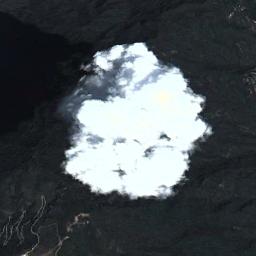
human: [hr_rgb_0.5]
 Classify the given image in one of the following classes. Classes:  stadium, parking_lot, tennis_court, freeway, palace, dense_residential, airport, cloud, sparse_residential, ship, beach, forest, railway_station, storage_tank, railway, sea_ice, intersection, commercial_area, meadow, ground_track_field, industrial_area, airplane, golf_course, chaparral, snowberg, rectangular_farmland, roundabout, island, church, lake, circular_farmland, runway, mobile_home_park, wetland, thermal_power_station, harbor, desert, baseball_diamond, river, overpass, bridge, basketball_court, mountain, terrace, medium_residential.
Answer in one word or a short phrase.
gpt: cloud